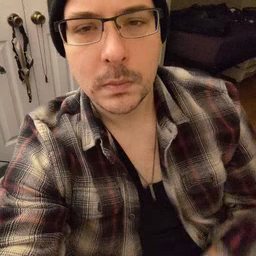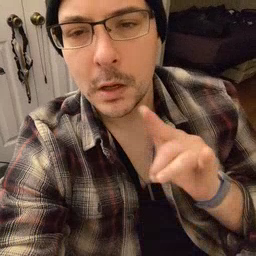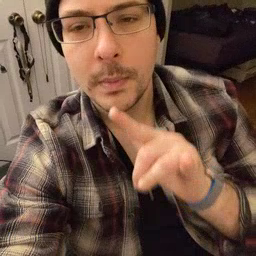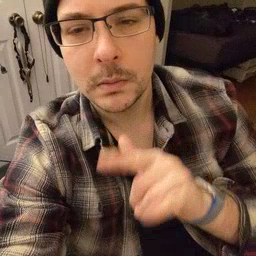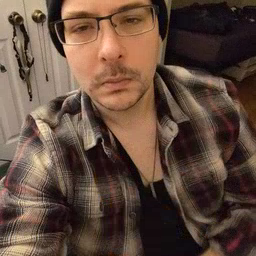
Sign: airplane